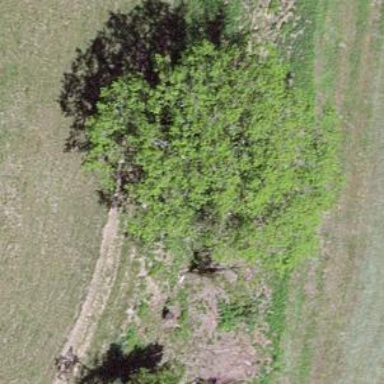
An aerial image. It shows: Urban area featuring tree as natural element.